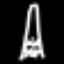
Label: The Eiffel Tower